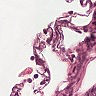
Metastatic tissue present: no